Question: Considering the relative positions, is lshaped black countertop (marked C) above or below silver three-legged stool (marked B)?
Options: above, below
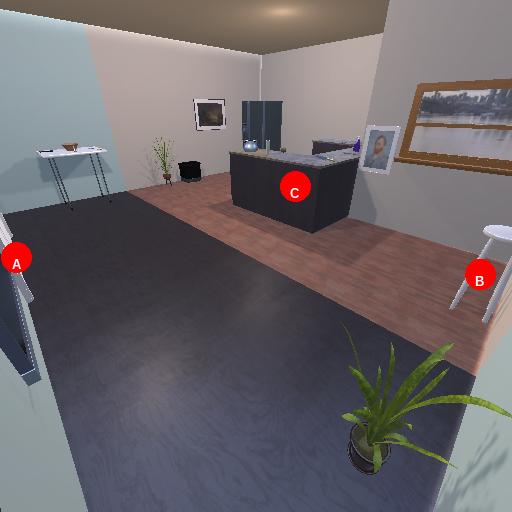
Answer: above